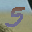
Label: 5